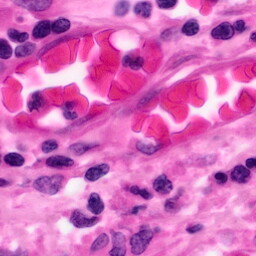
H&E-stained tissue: Pancreatic